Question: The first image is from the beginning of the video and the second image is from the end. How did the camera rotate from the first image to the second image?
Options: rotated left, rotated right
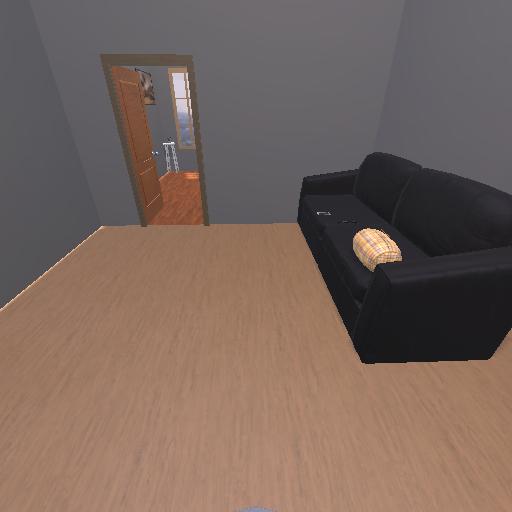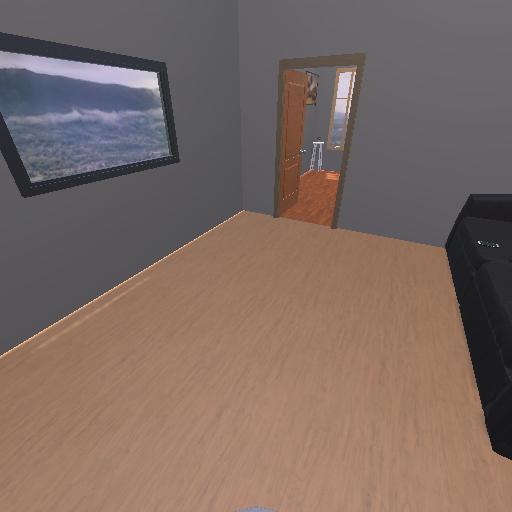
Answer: rotated left